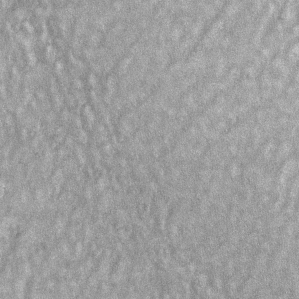
Label: frost